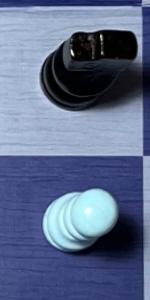
Label: Pawn_White